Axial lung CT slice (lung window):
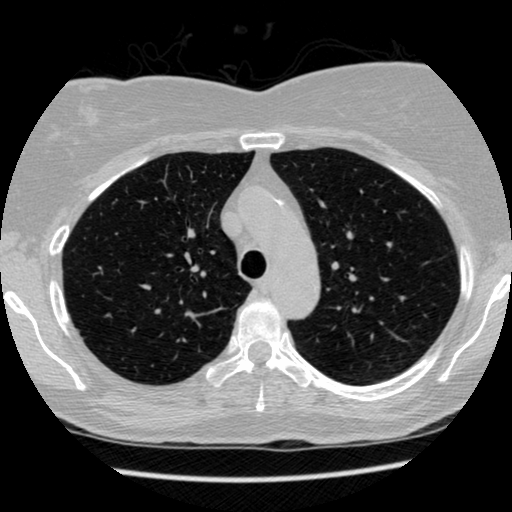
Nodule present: no